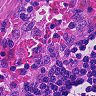
Metastatic tissue present: no